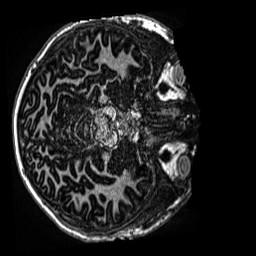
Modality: MP2RAGE
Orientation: axial
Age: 12
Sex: male
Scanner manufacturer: siemens
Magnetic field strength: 3 T
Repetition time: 4 s
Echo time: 0.00299 s